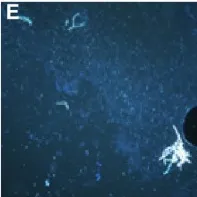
Laboratory investigations. (B-E) Fluorescence staining of the tissue samples collected from the nasal gangrene region. Clusters of sporangiospores. 200x), suggestive of the Mucorales order.
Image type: pathology (immunostaining)